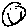
Label: smiley face